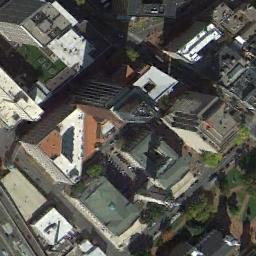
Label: commercial_area